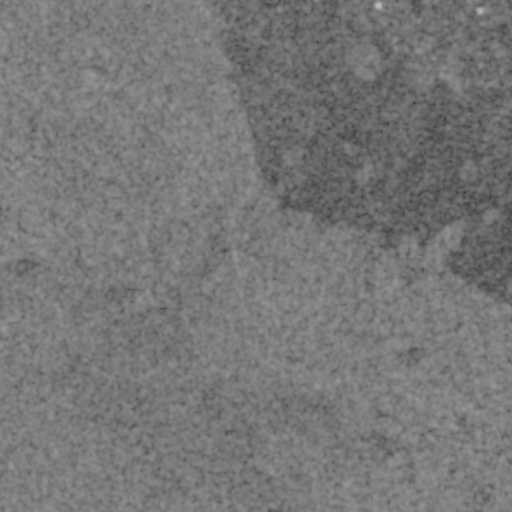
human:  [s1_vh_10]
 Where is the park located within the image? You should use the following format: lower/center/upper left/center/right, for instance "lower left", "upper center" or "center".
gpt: The park is located in the upper right of the image.
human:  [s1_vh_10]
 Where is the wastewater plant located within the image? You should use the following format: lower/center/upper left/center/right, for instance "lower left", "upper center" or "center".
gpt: The wastewater plant is located in the center of the image.
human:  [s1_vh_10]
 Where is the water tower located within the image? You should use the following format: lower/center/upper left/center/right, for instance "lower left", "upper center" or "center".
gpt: The water tower is located in the upper center of the image.
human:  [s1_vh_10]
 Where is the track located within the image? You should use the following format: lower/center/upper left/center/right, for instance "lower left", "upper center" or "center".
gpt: There is no track in the image.

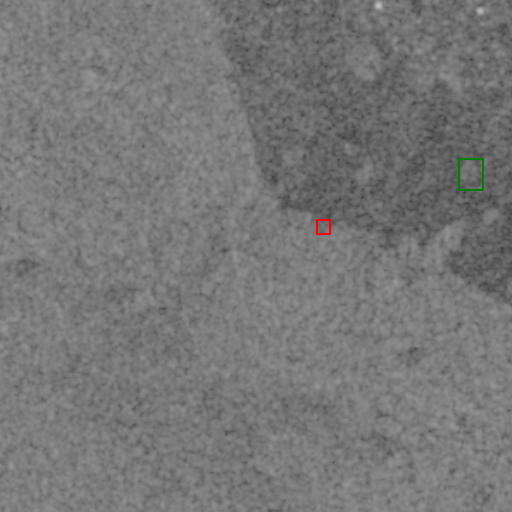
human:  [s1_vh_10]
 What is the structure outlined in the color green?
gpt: The structure outlined in green is a park.
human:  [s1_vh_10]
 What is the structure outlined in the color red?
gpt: The structure outlined in red is a wastewater plant.
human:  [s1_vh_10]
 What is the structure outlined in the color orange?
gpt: There is no orange outline.